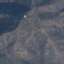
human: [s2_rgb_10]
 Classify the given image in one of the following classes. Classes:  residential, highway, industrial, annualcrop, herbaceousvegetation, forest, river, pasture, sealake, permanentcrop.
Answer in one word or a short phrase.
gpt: HerbaceousVegetation